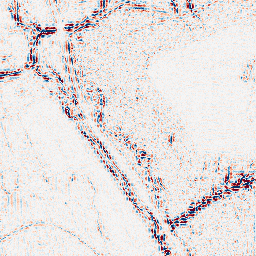
Category: wavelet
Decomposition family: wavelet_biorthogonal
Decomposition parameters: wavelet: bior4.4
level: 2
Upsampling method: fft_zeropad
Upsampling parameters: scale: 4
Upsampling scale: 4